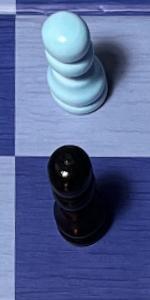
Label: Pawn_Black